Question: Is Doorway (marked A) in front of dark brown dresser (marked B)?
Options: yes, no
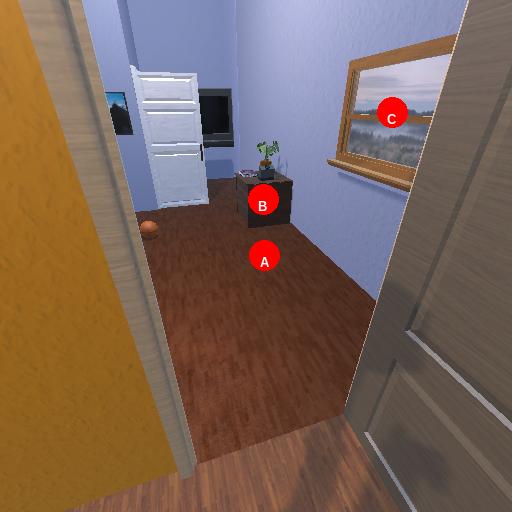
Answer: yes